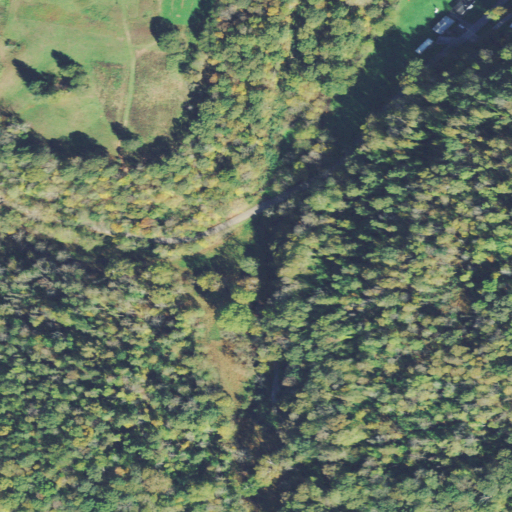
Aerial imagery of valley in Ohio named Cold Spring Hollow containing deciduous forest, pasture, open development, mixed forest, and low intensity development